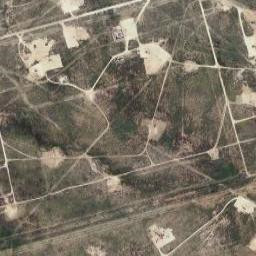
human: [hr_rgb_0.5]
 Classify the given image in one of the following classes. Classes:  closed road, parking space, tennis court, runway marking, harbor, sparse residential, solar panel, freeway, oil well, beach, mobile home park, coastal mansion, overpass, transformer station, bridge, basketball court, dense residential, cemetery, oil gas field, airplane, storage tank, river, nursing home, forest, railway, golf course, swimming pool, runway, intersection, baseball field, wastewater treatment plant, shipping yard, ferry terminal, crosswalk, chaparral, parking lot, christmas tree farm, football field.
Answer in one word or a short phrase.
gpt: oil gas field